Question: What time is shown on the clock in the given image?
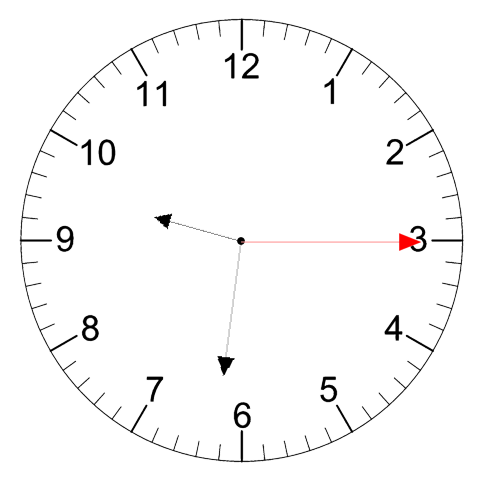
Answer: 09:31:15